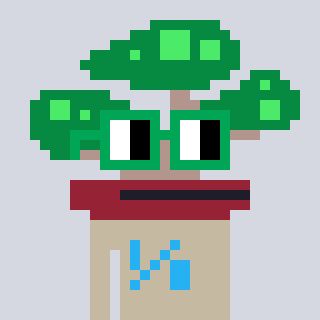
a pixel art character with square green glasses, a bonsai-shaped head and a bege-colored body on a cool background